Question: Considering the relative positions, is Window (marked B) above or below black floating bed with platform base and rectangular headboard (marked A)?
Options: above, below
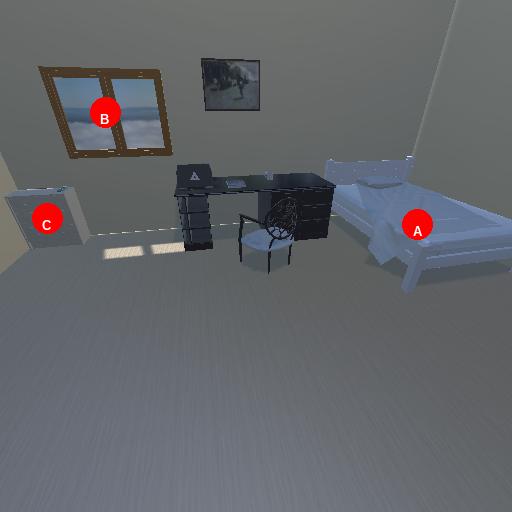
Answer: above